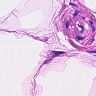
Metastatic tissue present: no